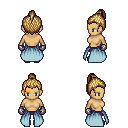
a pixel art fantasy rpg character, female body template, human, tanned skin, overskirt, red pants, blonde short topknot hairstyle, metal gloves, gray slippers, four views (front, back, left, right), 2x2 character sprite sheet, small pixel art, hard edges, no anti-aliasing